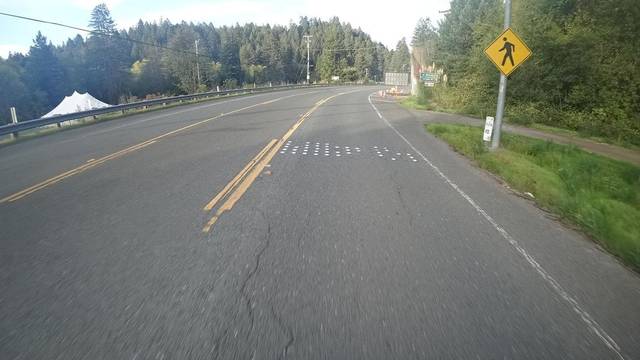
Region: United States
Coordinates: 38.499, -122.991